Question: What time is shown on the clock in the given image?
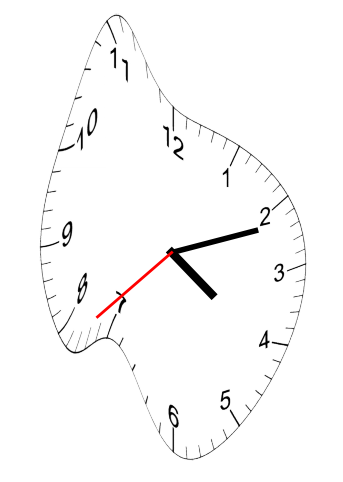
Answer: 04:11:38